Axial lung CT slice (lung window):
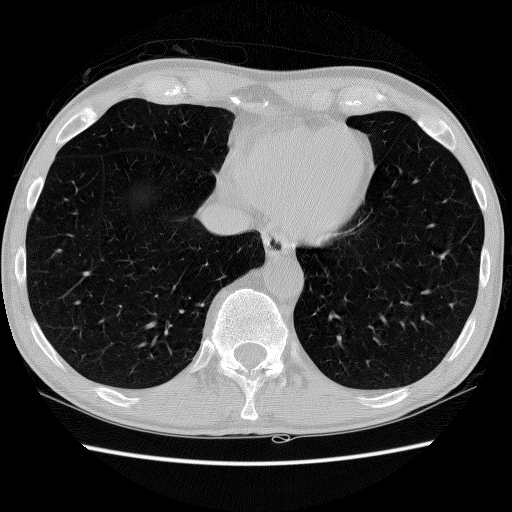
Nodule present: no